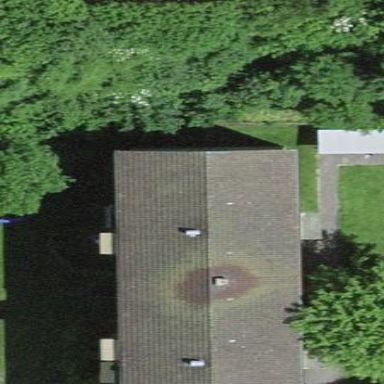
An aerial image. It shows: Gabled roof on residential building.